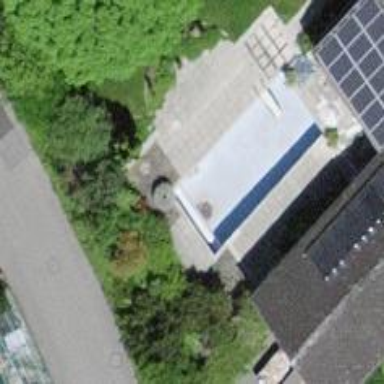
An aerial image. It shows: Swimming pool located in leisure land.